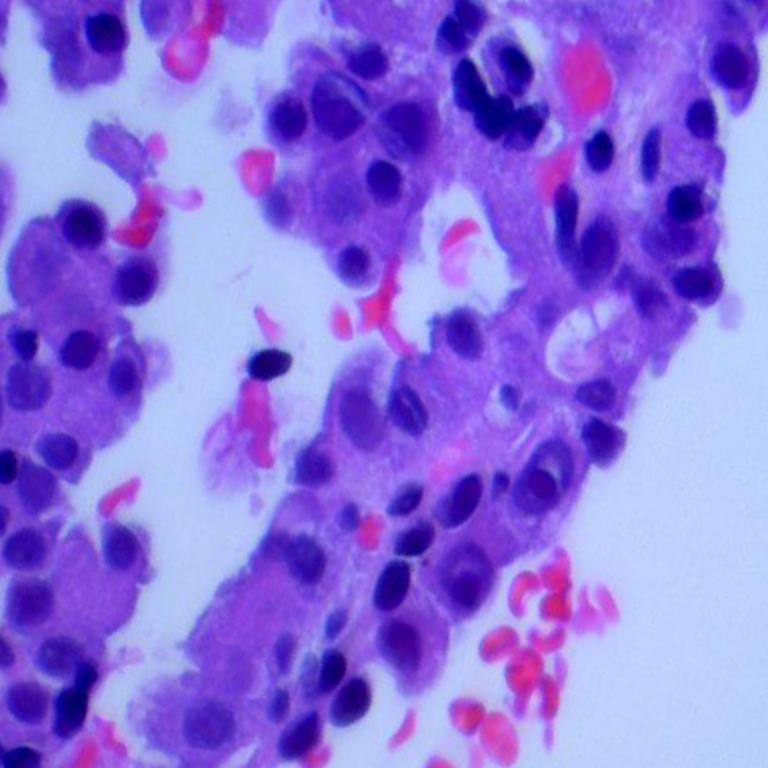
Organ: lung
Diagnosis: adenocarcinomas